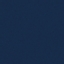
Label: SeaLake